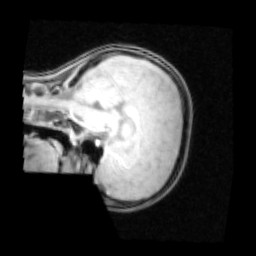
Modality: PDw
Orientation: sagittal
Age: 10
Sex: female
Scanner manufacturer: siemens
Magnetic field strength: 3 T
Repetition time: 0.25 s
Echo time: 0.00103 s